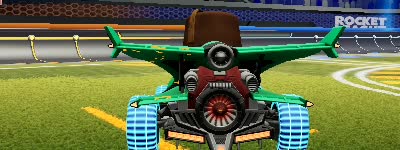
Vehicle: aftershock